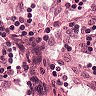
Metastatic tissue present: no